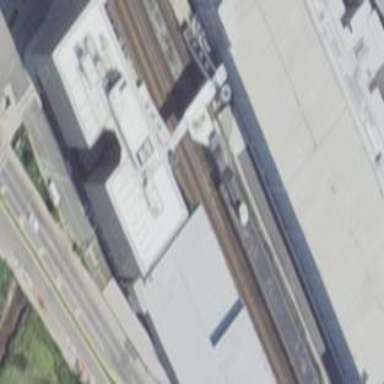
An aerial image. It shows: Train station building.